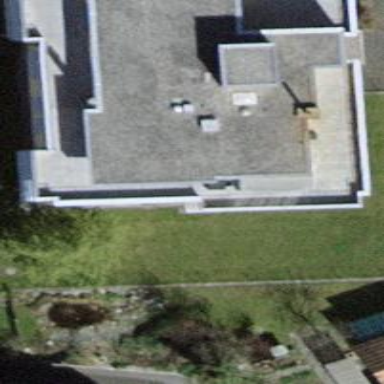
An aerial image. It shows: Part of building is shown in the image.